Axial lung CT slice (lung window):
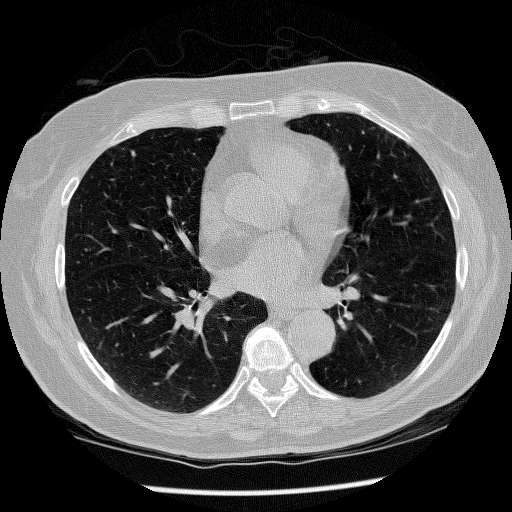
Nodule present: yes
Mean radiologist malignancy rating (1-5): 2.5